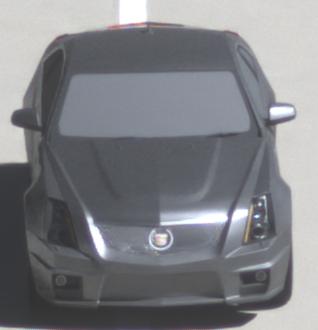
Make: Cadillac
Model: CTS-V
Detailed model: CTS-V (II) Limousine
Model produced from: 2008/11
Model produced until: 2010/12
Doors: 4
Color: gray
Road condition: wet road
Daytime: midday
Contrast: high contrast